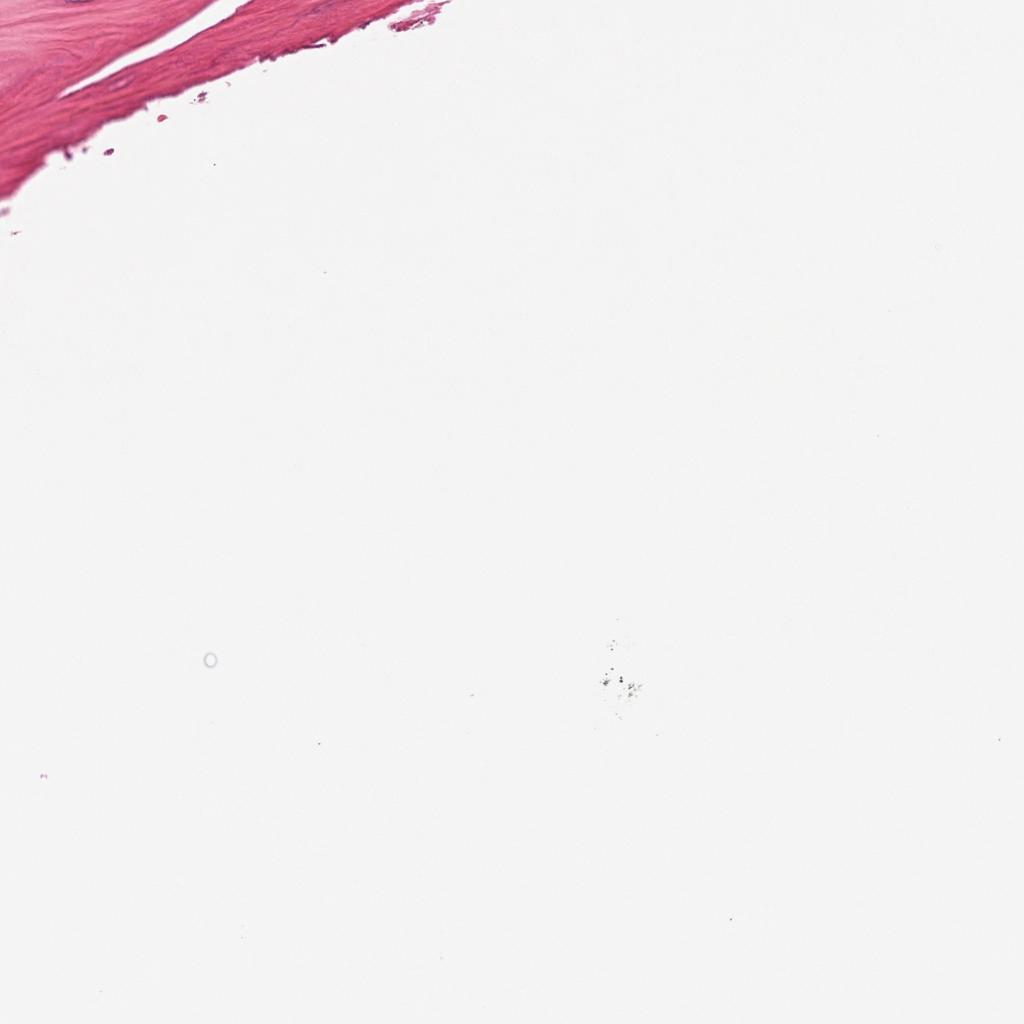
Label: Non-Tumor